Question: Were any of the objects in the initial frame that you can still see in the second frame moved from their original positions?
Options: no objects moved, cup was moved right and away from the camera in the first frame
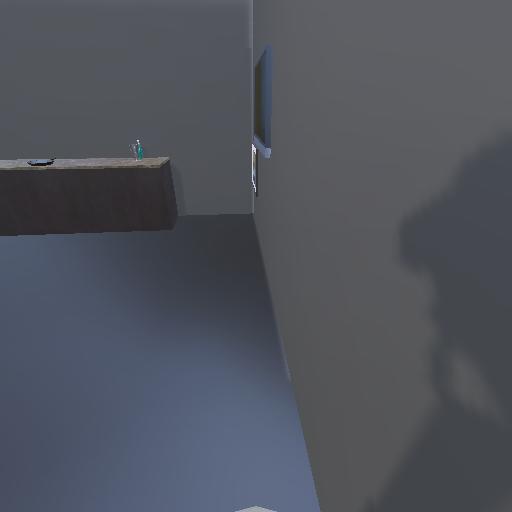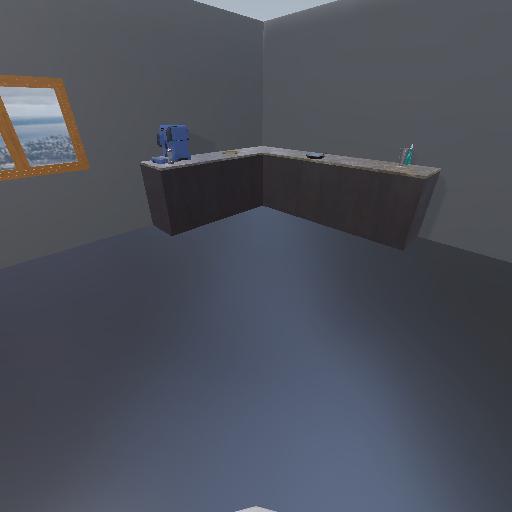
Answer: no objects moved